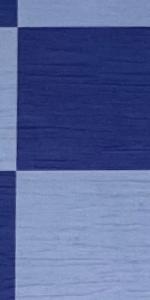
Label: Empty